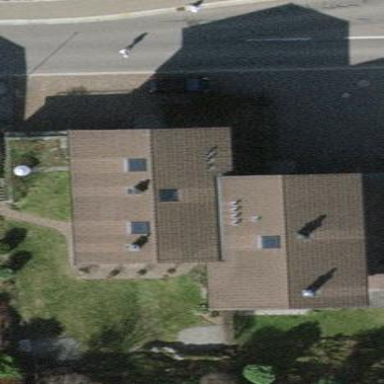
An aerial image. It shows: Image showing building with apartments.